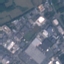
Label: Industrial